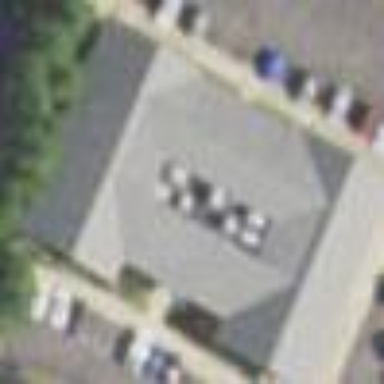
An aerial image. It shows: Commercial building.